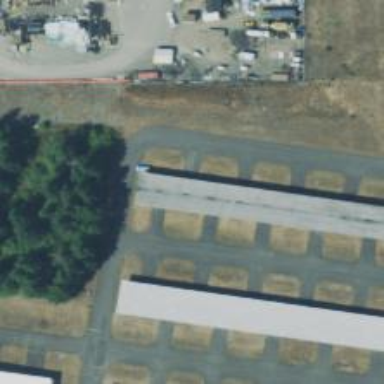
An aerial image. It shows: Image of taxiway at airport.